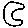
Label: moon